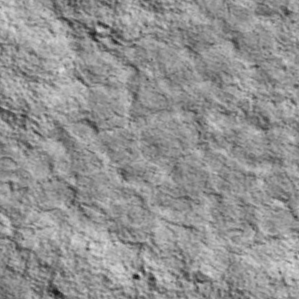
Label: non_frost